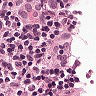
Metastatic tissue present: no